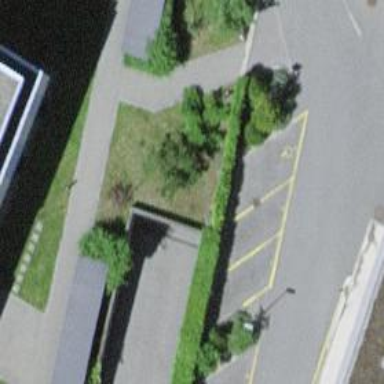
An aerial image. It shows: Parking entrance.